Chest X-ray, PA view. Patient: 22 years old, sex F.
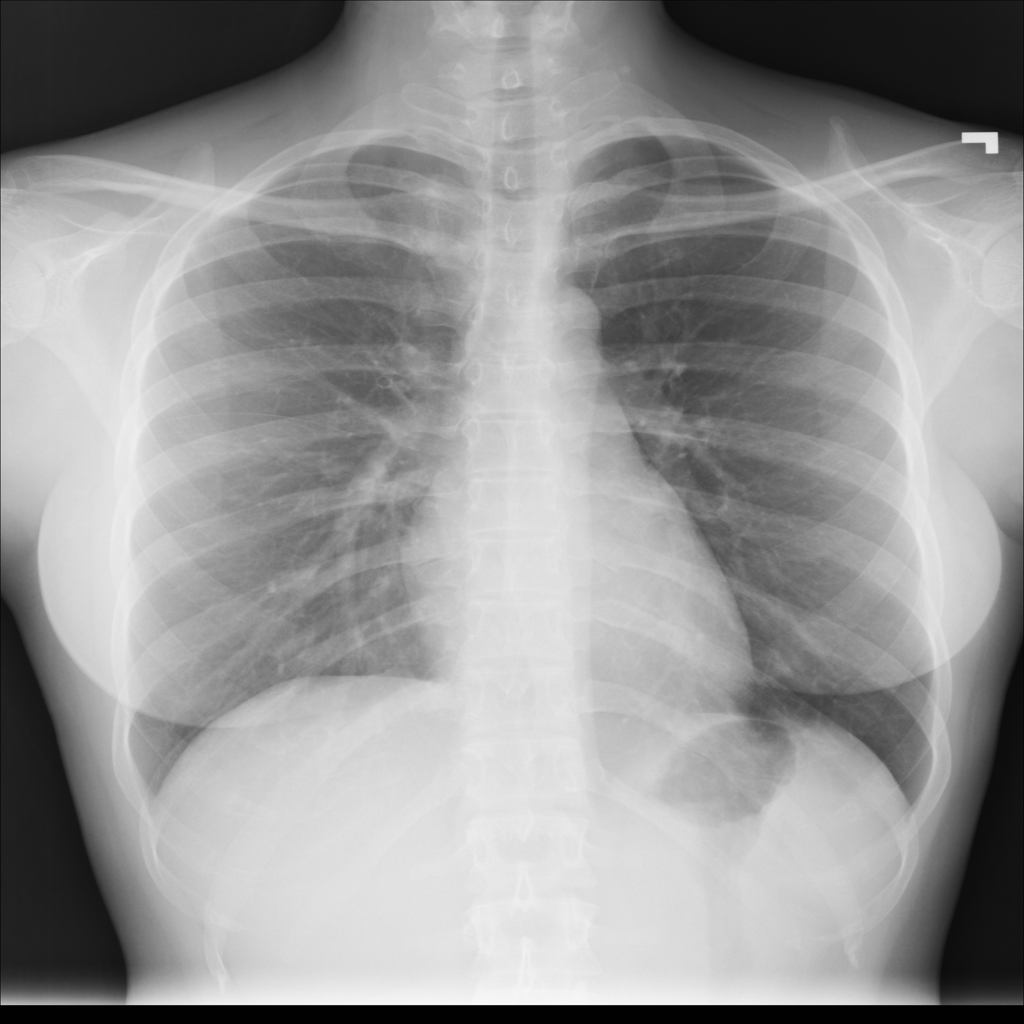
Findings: No Finding